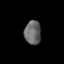
Tissue: prostate
Cell type: T cells
Senescence score: 0.3583
Nuclear area (px): 384
Mean DAPI intensity: 103.409